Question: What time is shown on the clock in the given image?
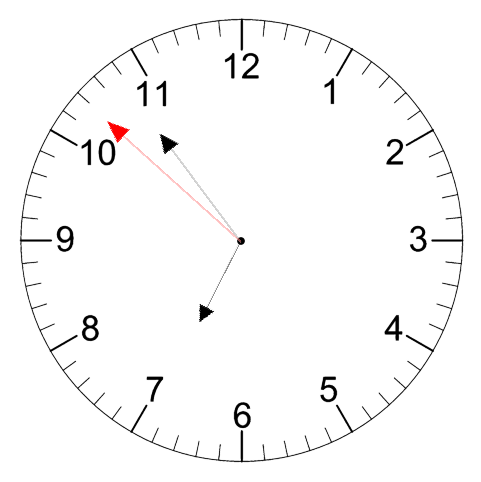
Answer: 06:53:52